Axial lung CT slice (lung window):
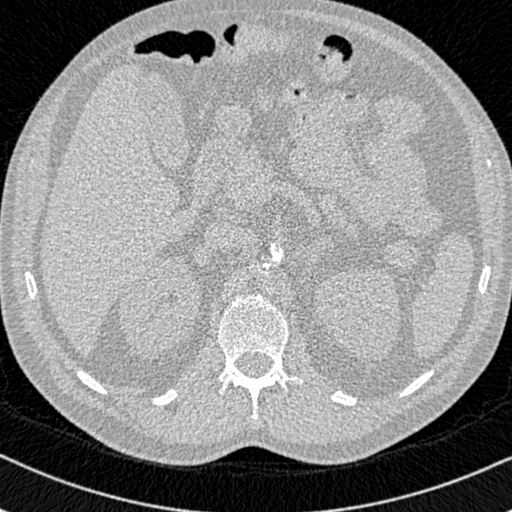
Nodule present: no